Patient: sex F, age 61
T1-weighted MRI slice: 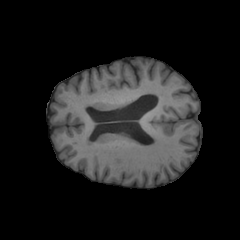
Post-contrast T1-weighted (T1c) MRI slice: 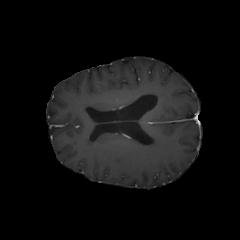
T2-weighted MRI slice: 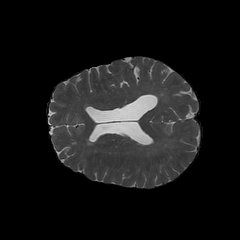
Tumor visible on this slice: no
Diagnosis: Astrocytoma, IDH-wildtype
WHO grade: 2